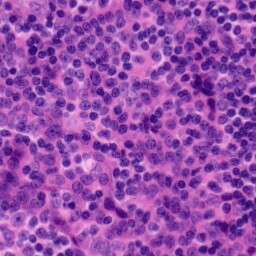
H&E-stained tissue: Tonsil